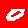
Digit: 0